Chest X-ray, PA view. Patient: 42 years old, sex M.
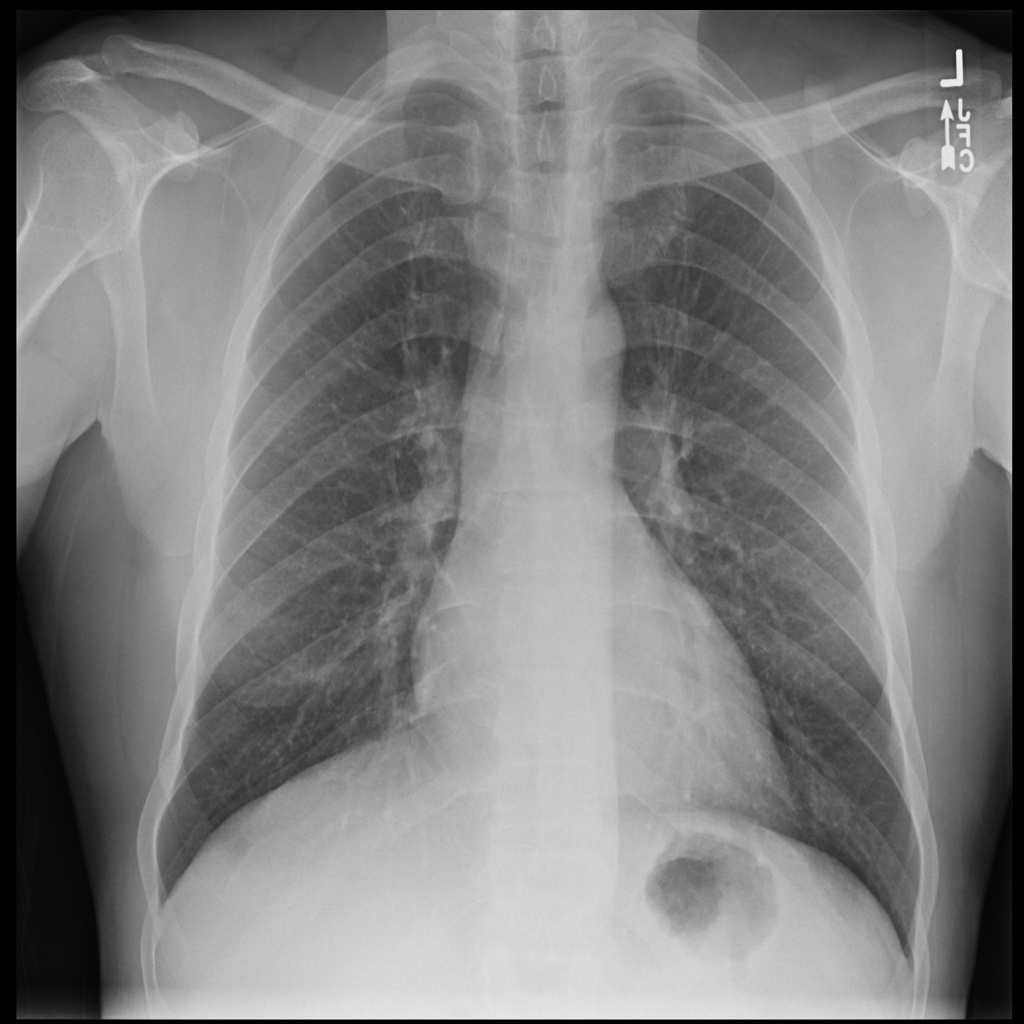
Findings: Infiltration